Question: When writing a Nautilus script, '$NAUTILUS_SCRIPT_SELECTED_FILE_PATHS' gives the path to the file whose context menu has been clicked, for instance '/home/nico/test.txt'.
But when the file is within a <URL> share, the variable is empty.
Is it a bug?
How to get the path for a WebDAV file?
My script is <URL> to be used for files on WebDAV shares.

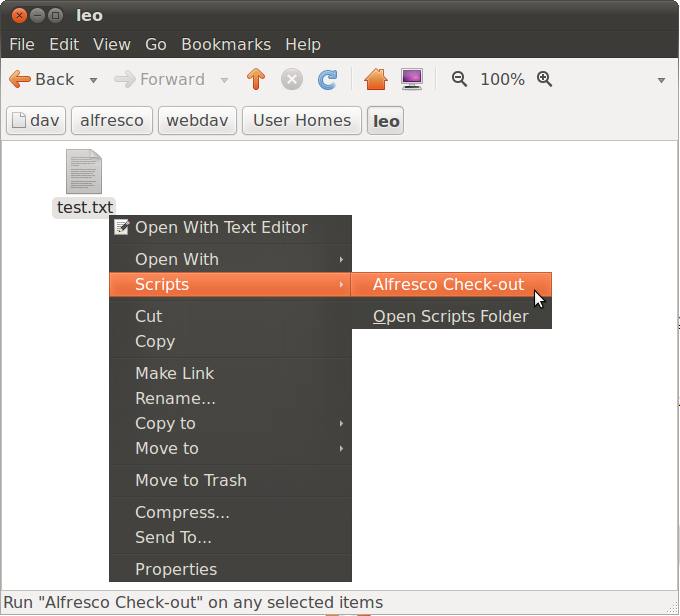
Answer: I have just found this list of variables:
<URL>
The one I was looking for is '$NAUTILUS_SCRIPT_SELECTED_URIS', it works on WebDAV too, returning for instance 'dav://admin@localhost:8080/alfresco/webdav/User%20Homes/leo/test.txt'